Interaction volume radius: 10 \u00c5
Interaction volume height: 10 \u00c5
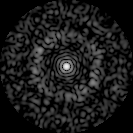
Disorder parameter: 0.83